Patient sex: F
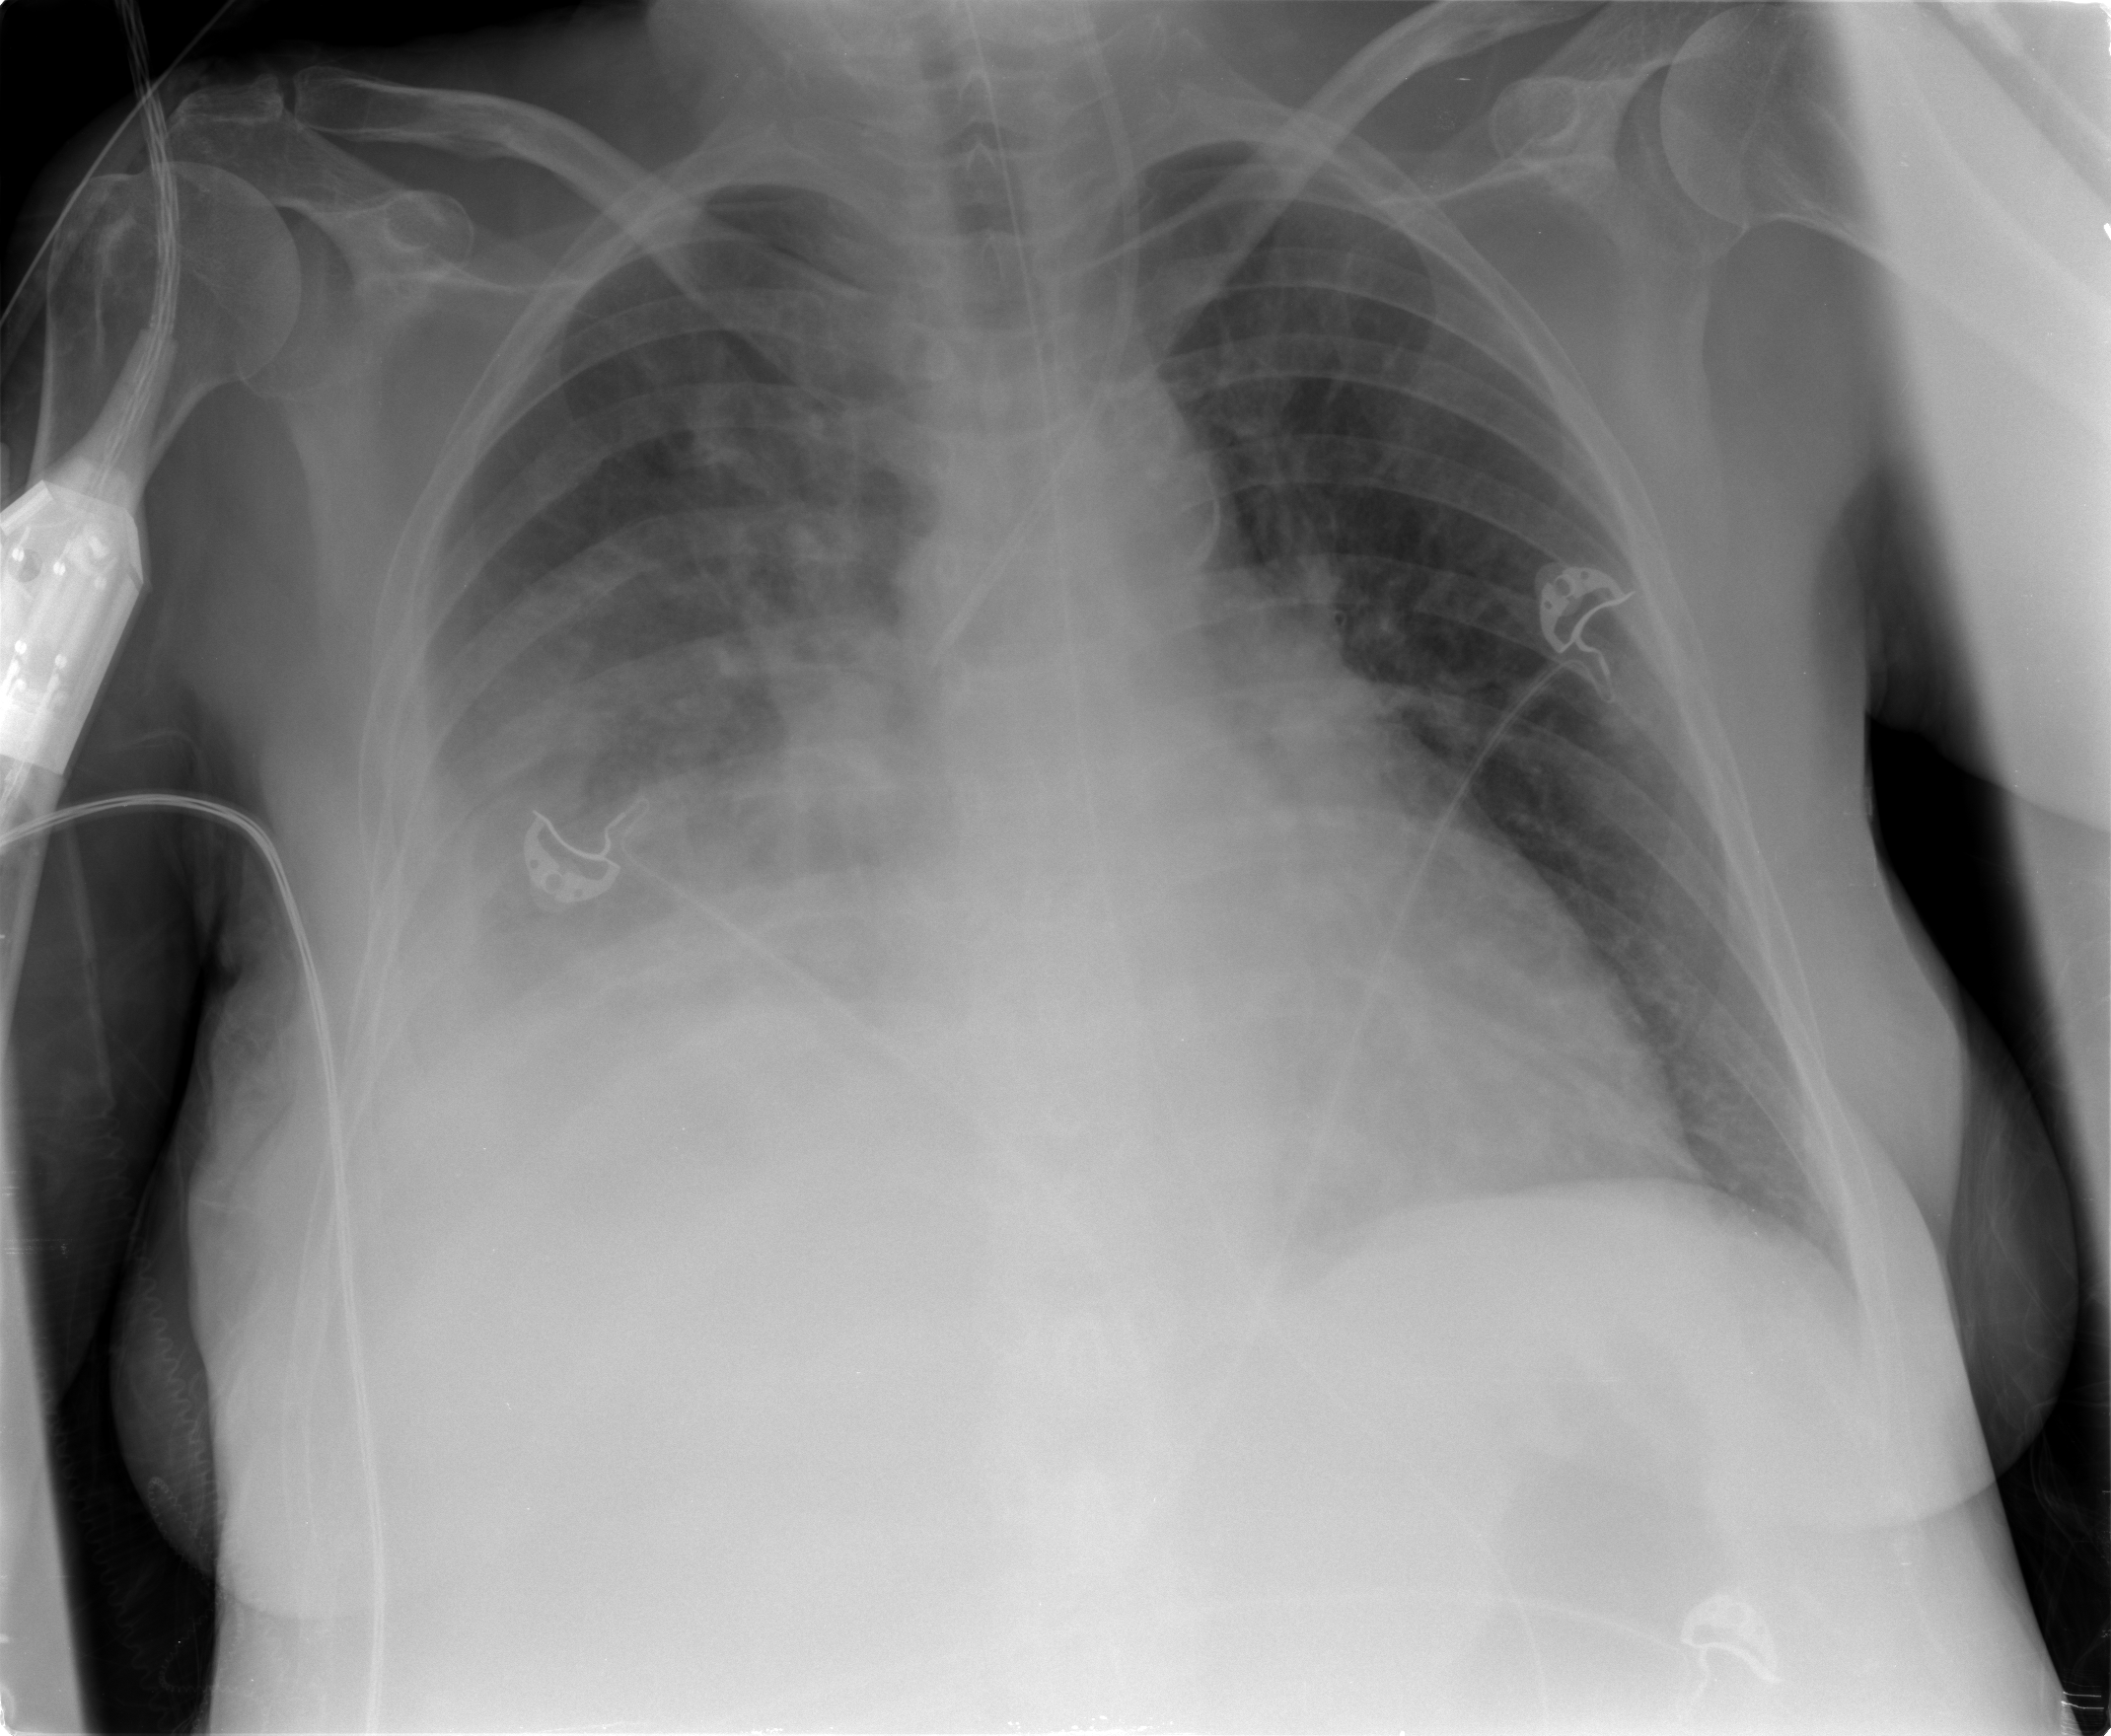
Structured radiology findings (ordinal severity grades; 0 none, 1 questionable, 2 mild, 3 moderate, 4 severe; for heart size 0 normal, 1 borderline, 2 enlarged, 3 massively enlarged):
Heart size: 0
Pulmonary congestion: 2
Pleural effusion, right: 3
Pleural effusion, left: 1
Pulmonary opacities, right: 2
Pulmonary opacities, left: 0
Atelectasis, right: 2
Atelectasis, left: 1